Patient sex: M
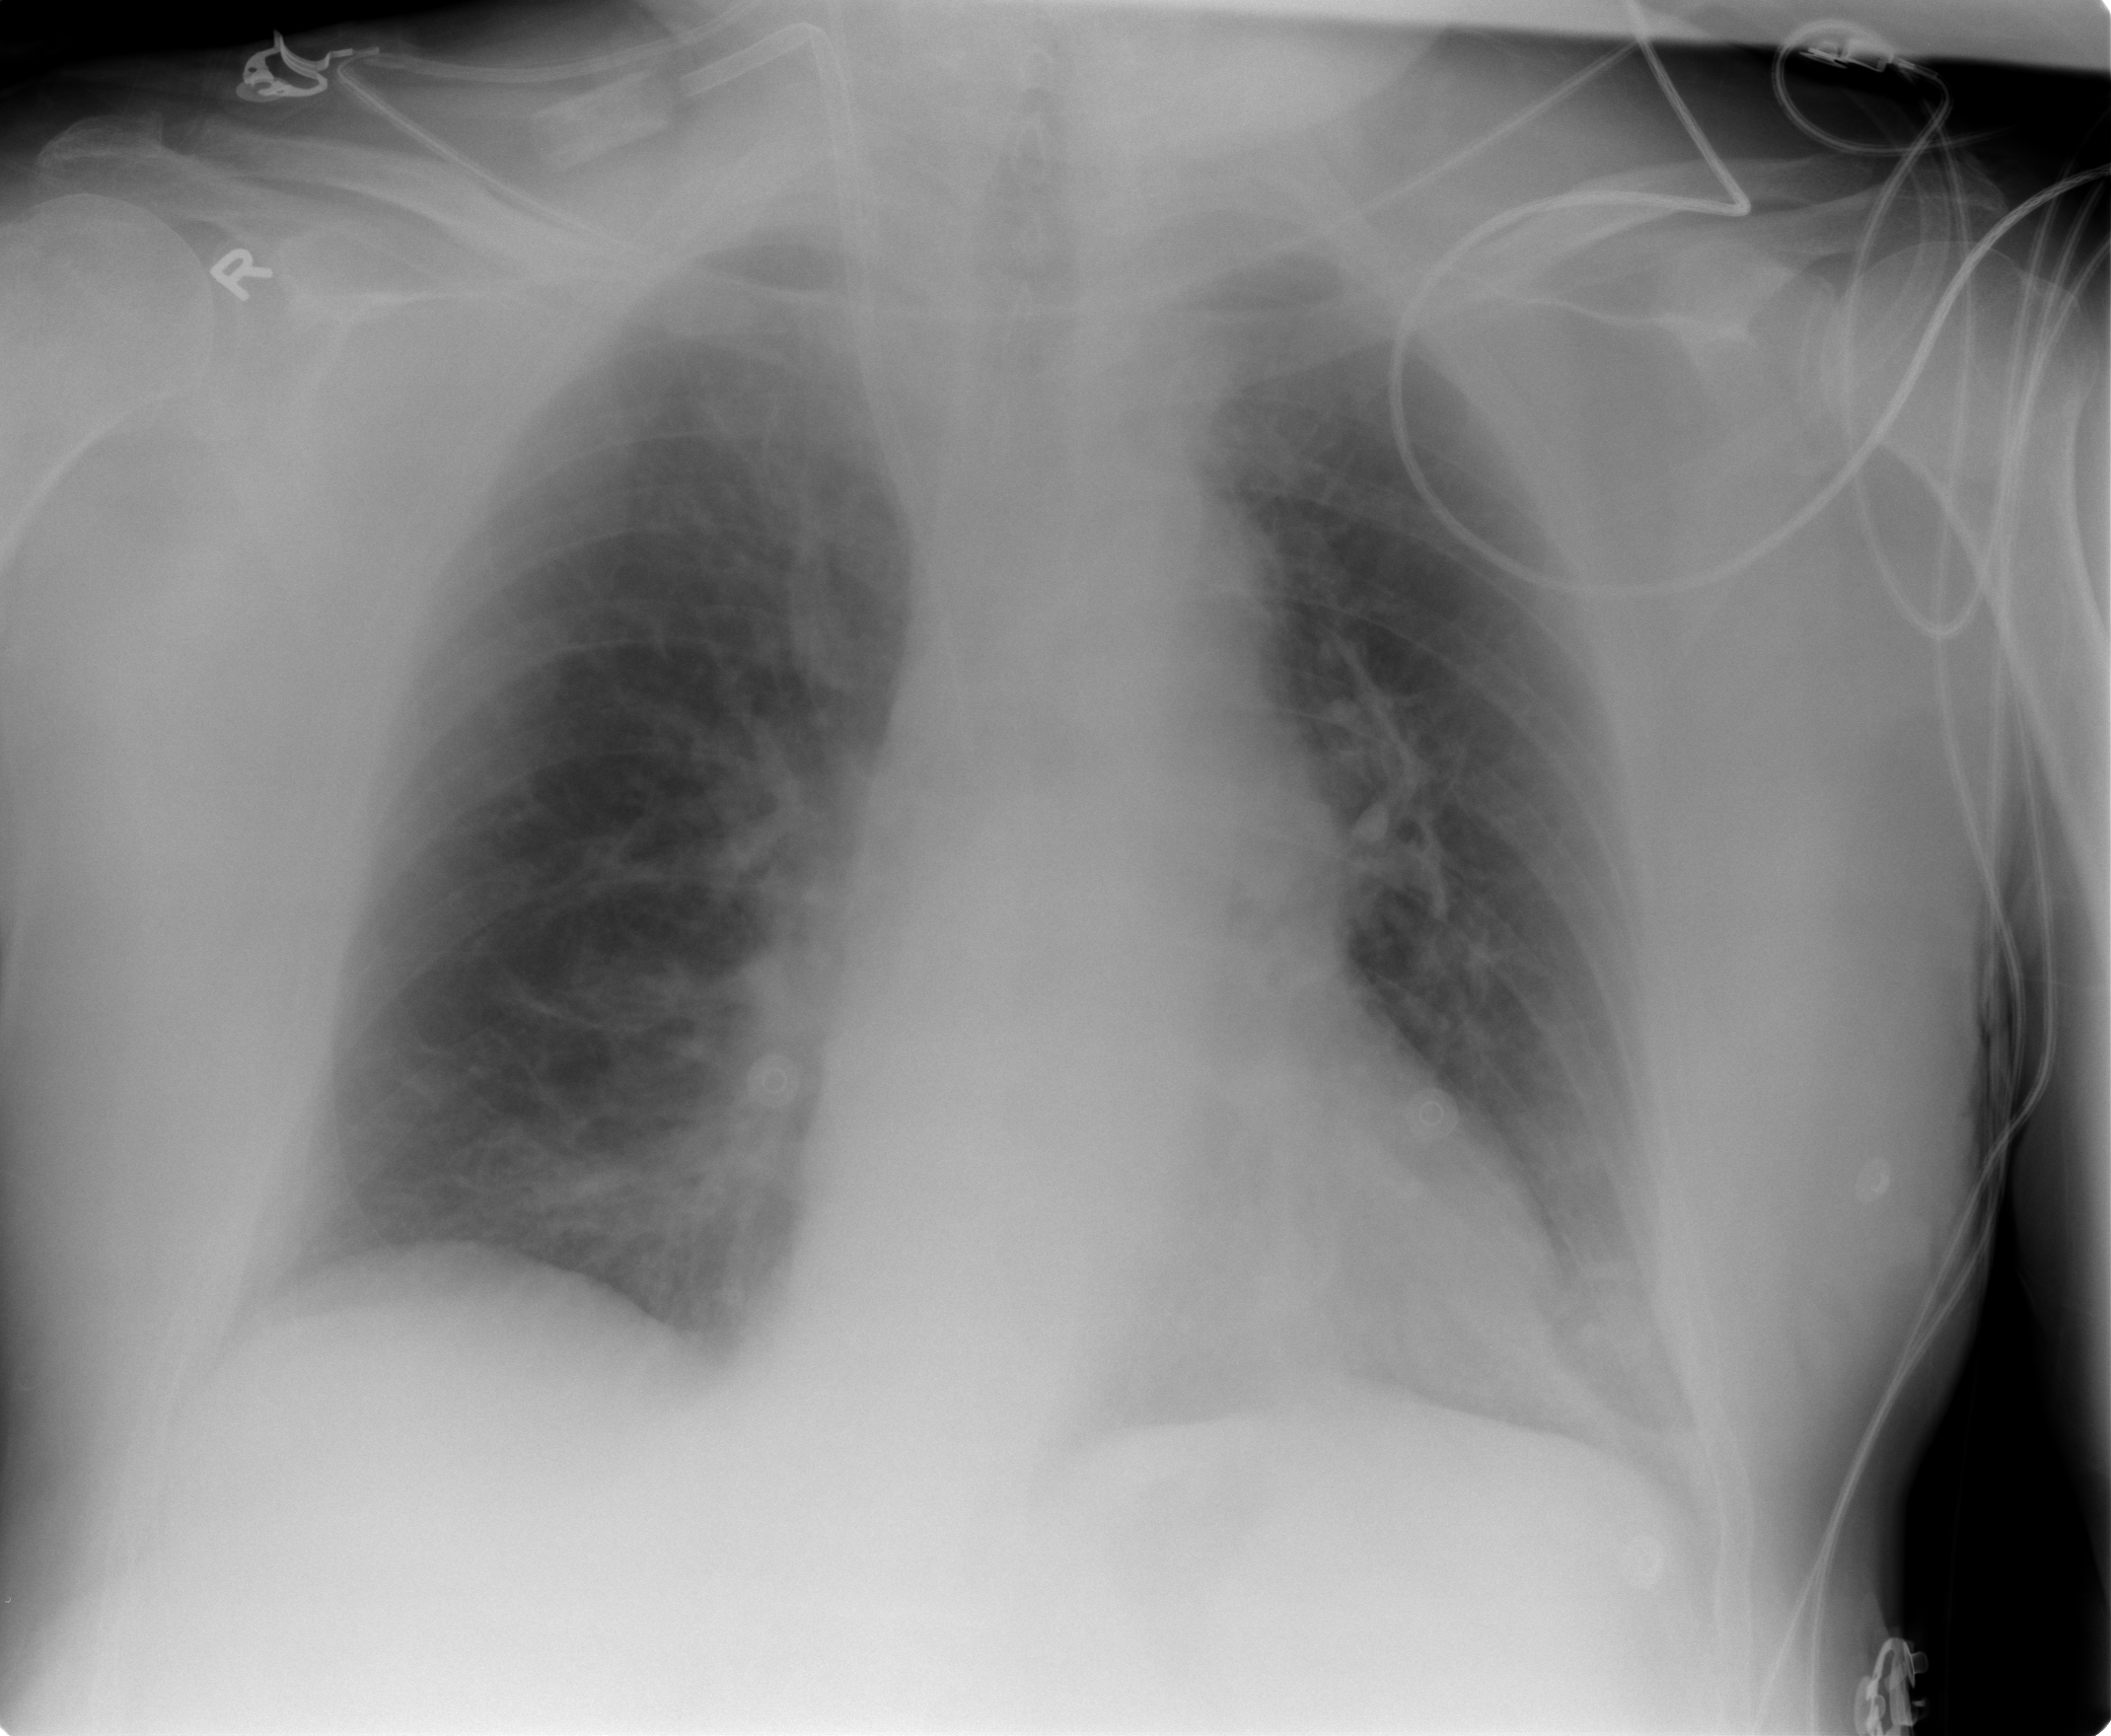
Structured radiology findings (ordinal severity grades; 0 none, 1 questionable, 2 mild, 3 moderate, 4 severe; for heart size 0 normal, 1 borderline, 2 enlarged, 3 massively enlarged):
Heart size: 0
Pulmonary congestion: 0
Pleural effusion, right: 0
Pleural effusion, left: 0
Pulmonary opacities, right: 1
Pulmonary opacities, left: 0
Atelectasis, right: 2
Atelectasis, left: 0